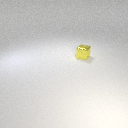
small yellow metal cube